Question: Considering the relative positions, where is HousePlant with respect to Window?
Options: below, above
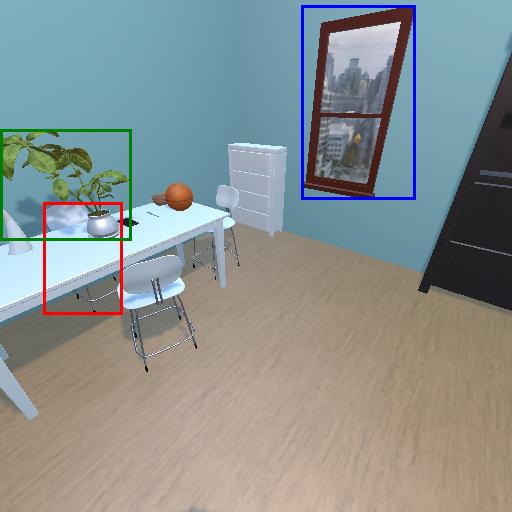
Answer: below